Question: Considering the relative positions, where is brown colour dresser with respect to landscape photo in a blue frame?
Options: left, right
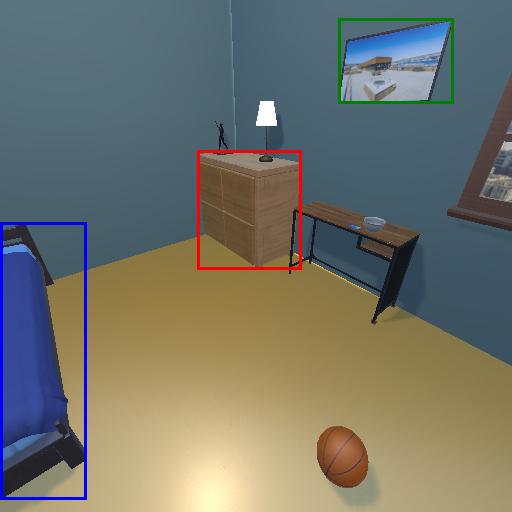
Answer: left